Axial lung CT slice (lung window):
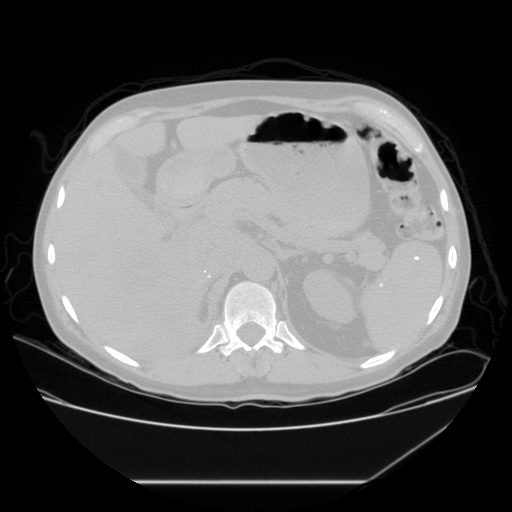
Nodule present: no